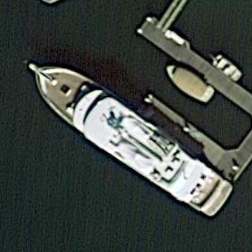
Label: civil